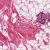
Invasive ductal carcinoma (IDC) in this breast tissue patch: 0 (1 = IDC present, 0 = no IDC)